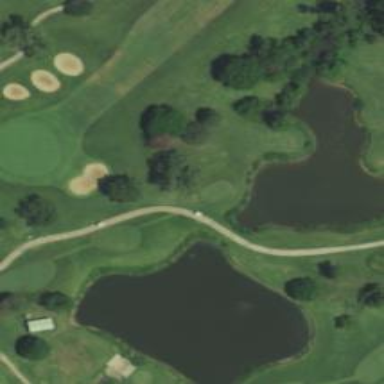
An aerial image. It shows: Water hazard on golf course.